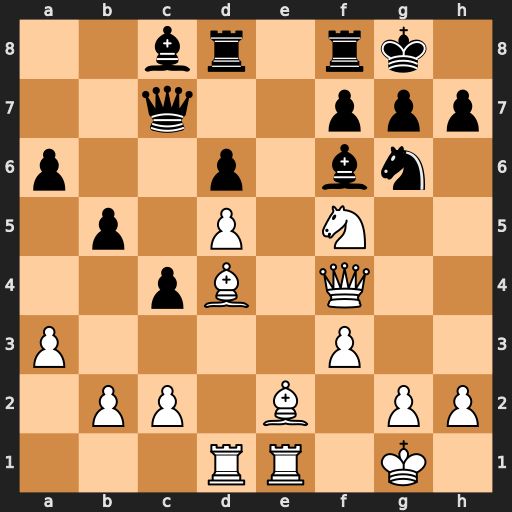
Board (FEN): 2br1rk1/2q2ppp/p2p1bn1/1p1P1N2/2pB1Q2/P4P2/1PP1B1PP/3RR1K1
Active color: w
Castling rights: -
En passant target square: -
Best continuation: Nh6+ Kh8 Qxf6